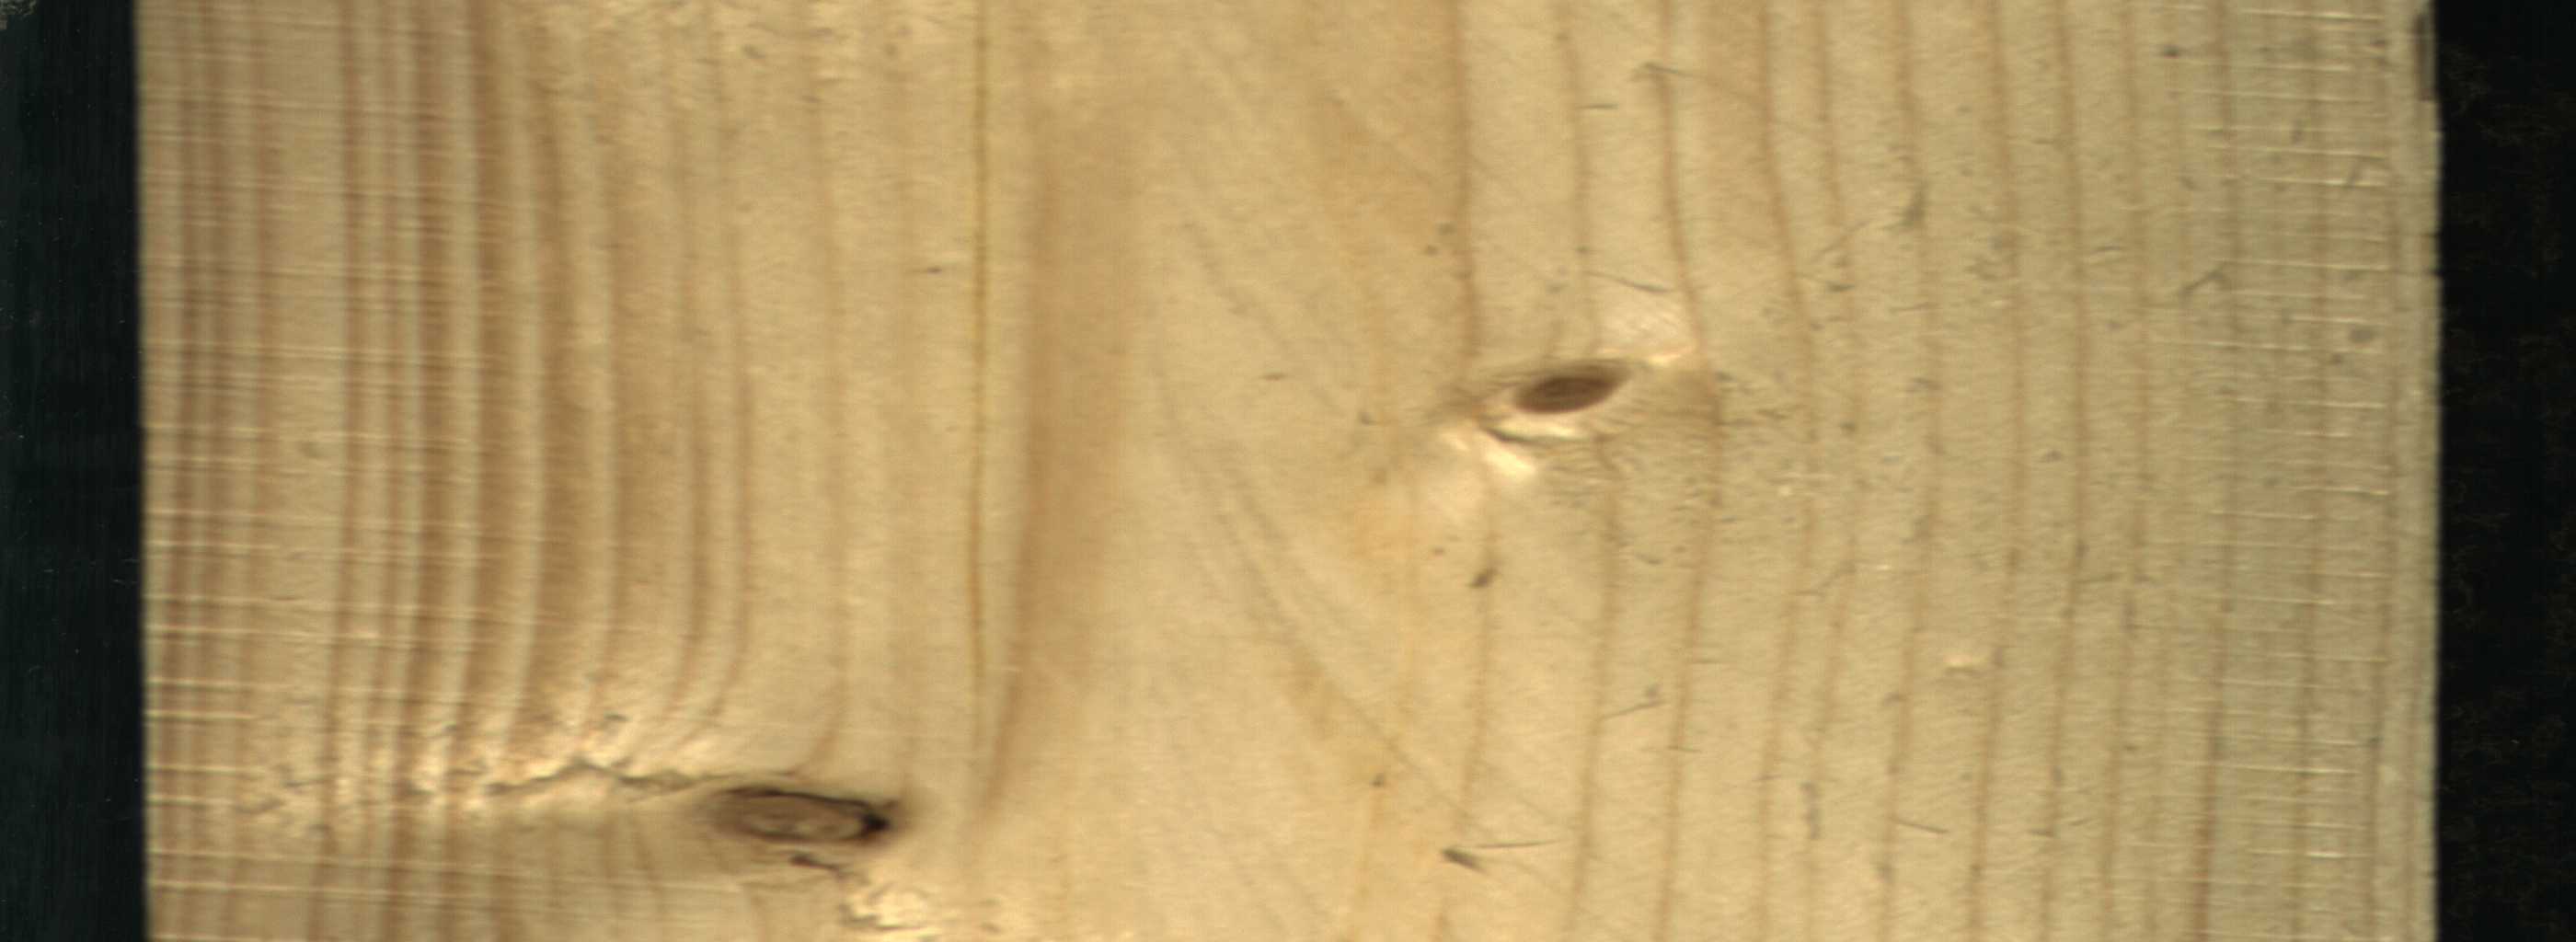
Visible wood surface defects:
Dead_Knot
Live_Knot